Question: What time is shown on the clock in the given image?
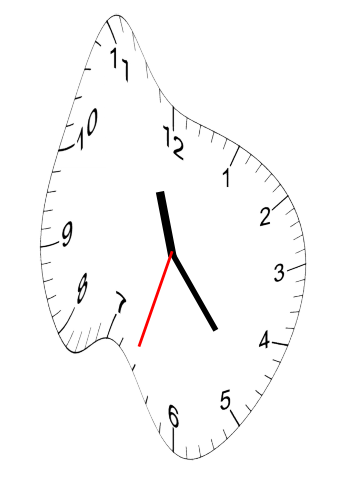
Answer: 11:23:33